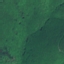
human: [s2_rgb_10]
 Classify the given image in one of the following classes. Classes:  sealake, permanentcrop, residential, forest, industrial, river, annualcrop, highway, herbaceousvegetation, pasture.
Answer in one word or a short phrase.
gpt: Forest